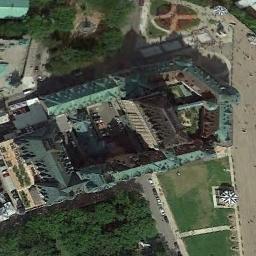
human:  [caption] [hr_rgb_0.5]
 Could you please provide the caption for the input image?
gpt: The church is on the open place next to some trees and grass .

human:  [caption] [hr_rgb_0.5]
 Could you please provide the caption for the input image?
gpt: This is a church like a cross .

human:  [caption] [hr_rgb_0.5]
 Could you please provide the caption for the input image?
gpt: A green and brown prismatic roof with a green domed church on the main house, Surrounded by greenery .

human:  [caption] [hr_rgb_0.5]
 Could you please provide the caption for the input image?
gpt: The church and the rest of the church with some green sloping roofs has some yards .

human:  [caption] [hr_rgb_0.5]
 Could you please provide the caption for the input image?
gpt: A church with green roofs is beside some lawns and trees .